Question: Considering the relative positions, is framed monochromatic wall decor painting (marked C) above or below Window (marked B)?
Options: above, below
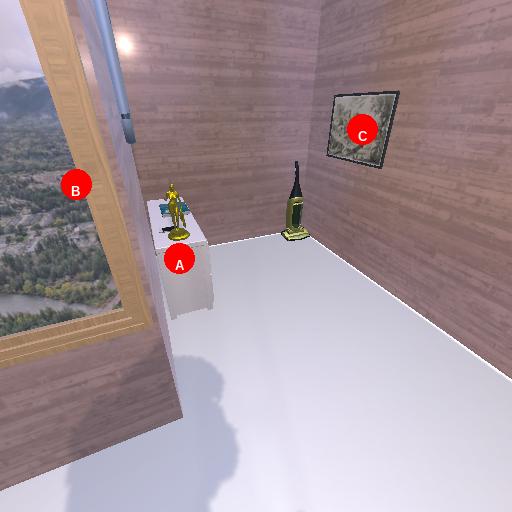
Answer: above